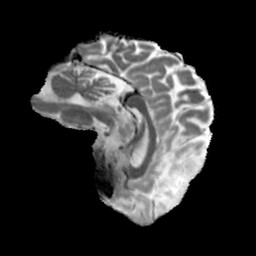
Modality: MD
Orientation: sagittal
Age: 30
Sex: female
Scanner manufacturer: siemens
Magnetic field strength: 6.98 T
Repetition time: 7.776 s
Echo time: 0.076 s